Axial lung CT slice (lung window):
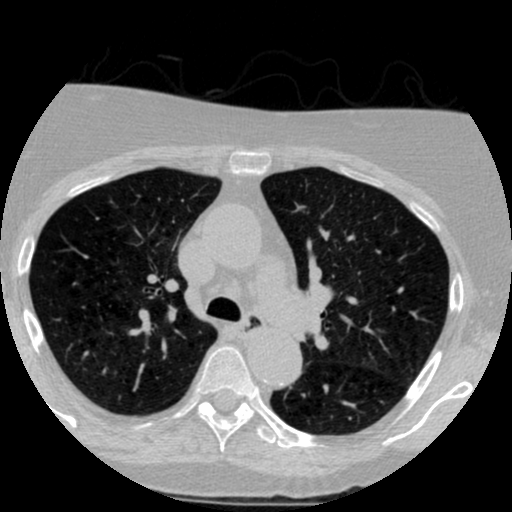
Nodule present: no